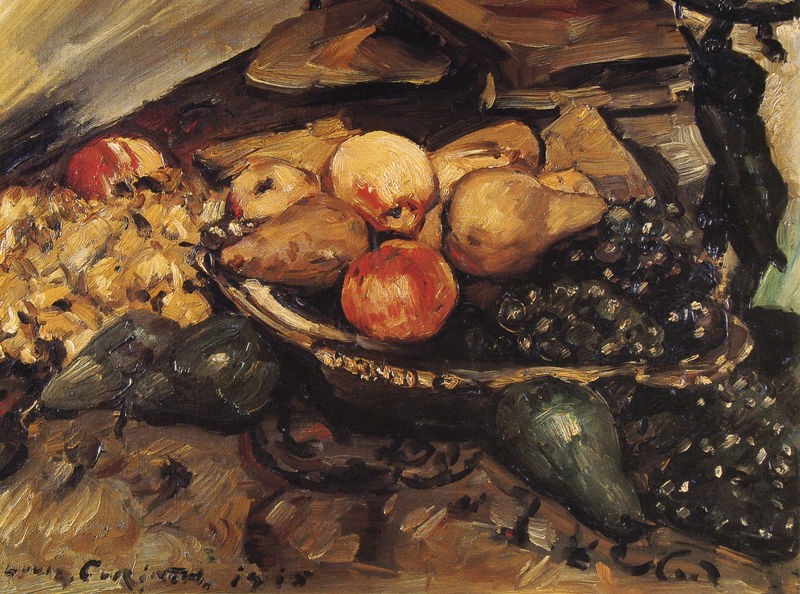
Titel: Früchtestilleben
Künstler: Lovis Corinth
Institution: (Privatsammlung)
Schlagwörter: blau, blätter, dunkel, gemälde, schatten, cezanne, gelb, grün, impressionismus, ocker, braun, bunt, grau, hell, holz, licht, orange, schwarz, tisch, türkis, zeichnung, ölbild, obst, rot, beige, malerei, ornament, schale, schüssel, teller, signatur, öl, flach, pastos, frucht, früchte, gemüse, helldunkel, schalen, stilleben, stillleben, trauben, bewegt, schnell, apfel, ornage, äpfel, schrift, bücher, ernte, farbe, lila, violett, herbst, signiert, rand, ölgemälde, querformat, essen, wein, duktus, impressionistisch, reflexe, korb, platte, birne, nature morte, birnen, holztisch, corinth, lovis, lovis corinth, stengel, kerne, pinsel, farbauftrag, pinselduktus, pinselstrich, obstschale, weintrauben, dynamisch, expressiv, brauntöne, traube, weintraube, obstkorb, stumpf, feige, fruchtkorb, spachtel, schwungvoll, geräte, deutscher impressionismus, gebaut, corinht, nirne, pasteus, sxhatten, 1915, 1918